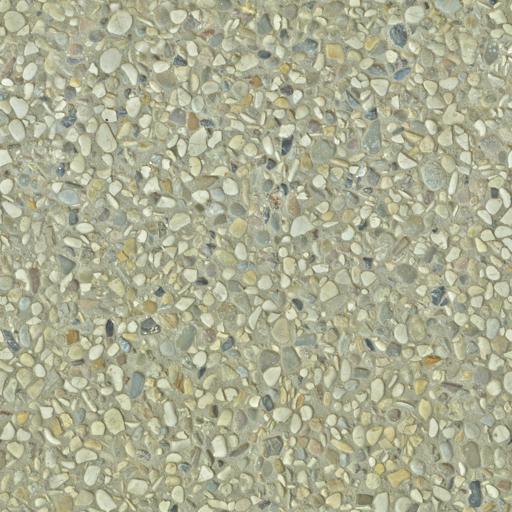
Tags: concrete pebbles rocks rough stones